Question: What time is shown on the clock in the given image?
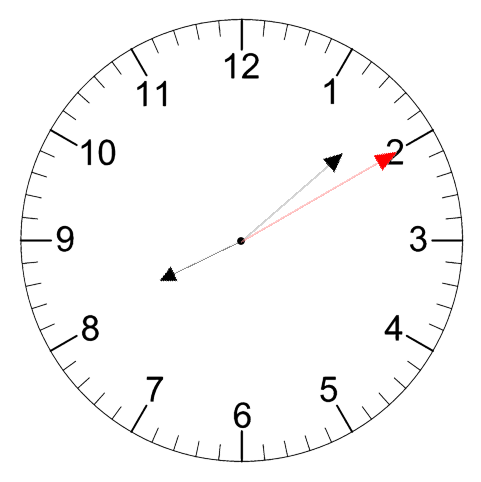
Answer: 08:08:10